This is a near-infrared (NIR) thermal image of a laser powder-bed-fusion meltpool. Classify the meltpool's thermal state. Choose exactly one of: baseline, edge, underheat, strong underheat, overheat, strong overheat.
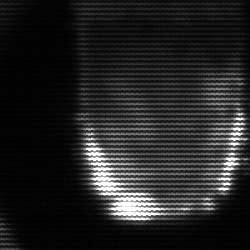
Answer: baseline